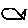
Label: fish